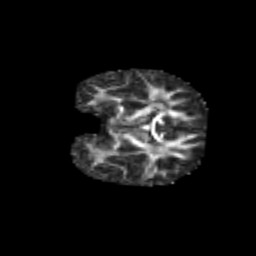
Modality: FA
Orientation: coronal
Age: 6
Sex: male
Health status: healthy